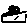
Label: car